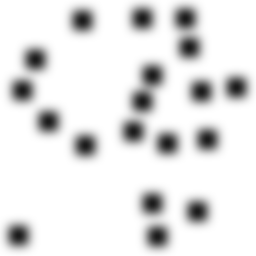
Squares: 19
Triangles: 0
Stars: 0
Total shapes: 19